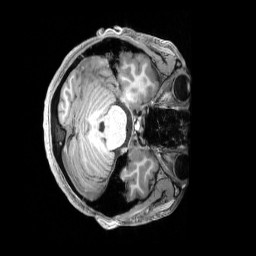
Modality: T1w
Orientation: axial
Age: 28
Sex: male
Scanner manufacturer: siemens
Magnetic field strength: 3 T
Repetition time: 2.3 s
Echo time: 0.00228 s